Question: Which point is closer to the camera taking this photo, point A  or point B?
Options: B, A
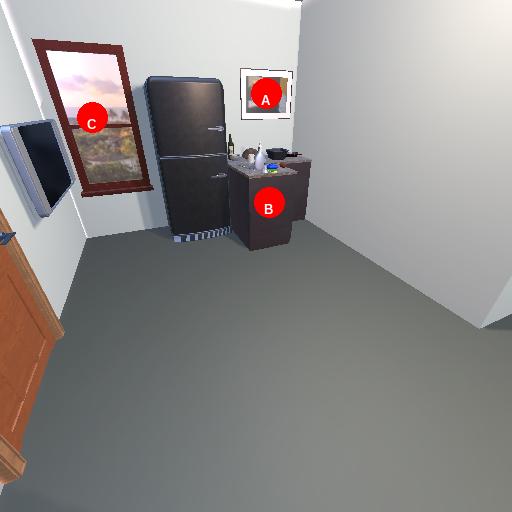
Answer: B